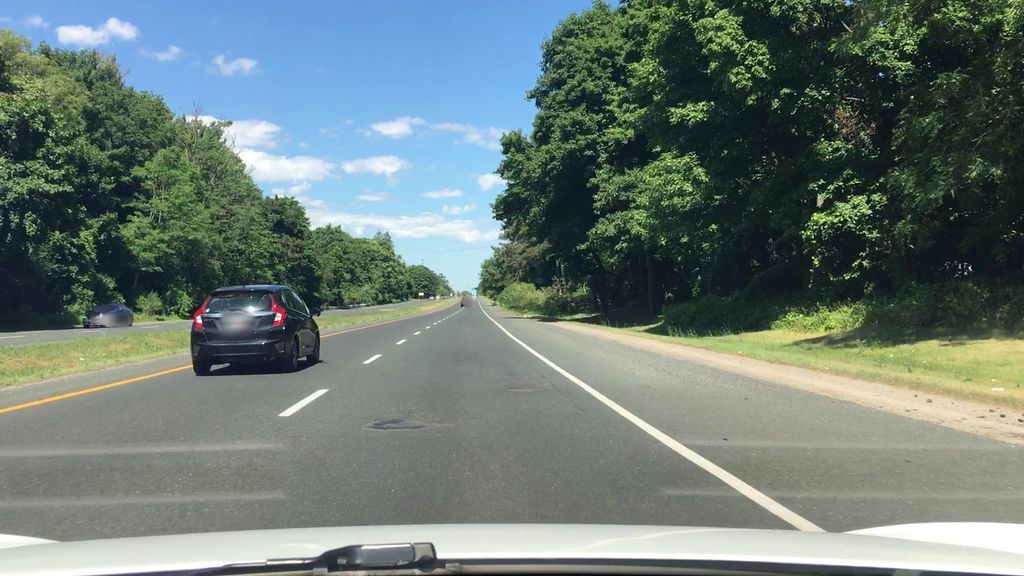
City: toronto